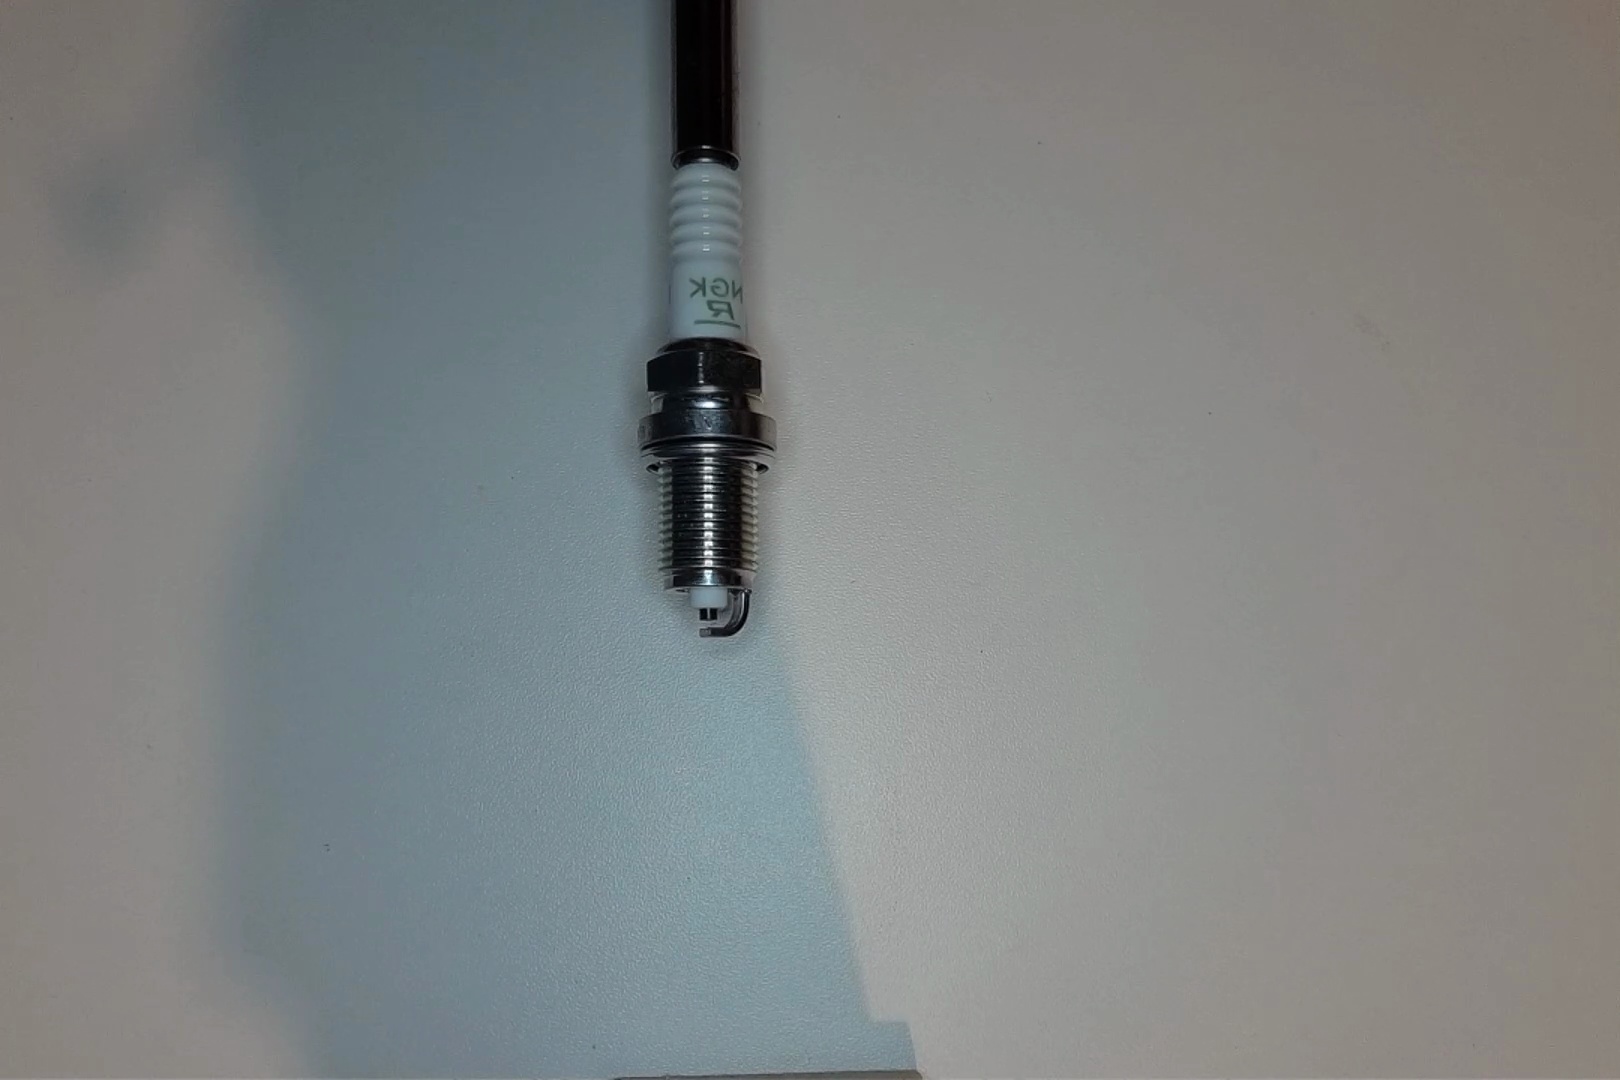
Label: no anomaly